Aerial crown-view tile of a tropical tree (Barro Colorado Island, Panama), acquired 20250715:
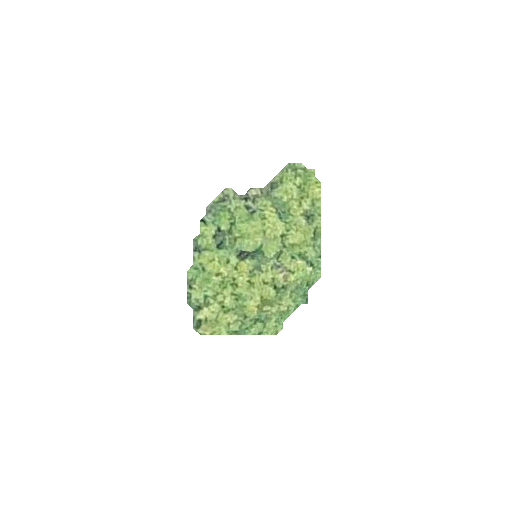
Species: Protium stevensonii
GBIF accepted scientific name: Tetragastris panamensis
Crown area: 25.912 m²